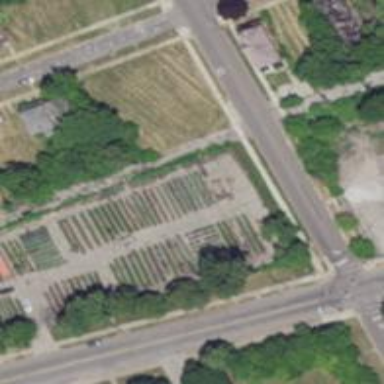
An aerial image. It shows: Community garden within farmland.